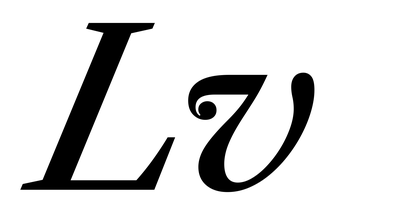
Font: LibreCaslonText-Italic_Medium_Italic